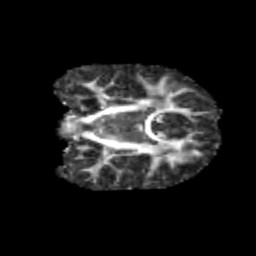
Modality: FA
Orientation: coronal
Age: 9
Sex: female
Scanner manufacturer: siemens
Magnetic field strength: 3 T
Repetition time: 3.8 s
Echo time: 0.07 s